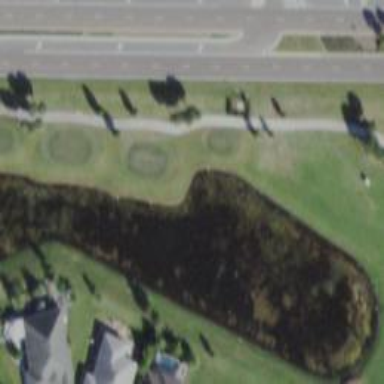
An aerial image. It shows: Path for golf carts.